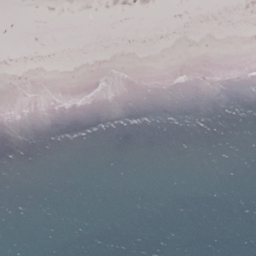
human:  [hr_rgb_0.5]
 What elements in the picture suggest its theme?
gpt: beach